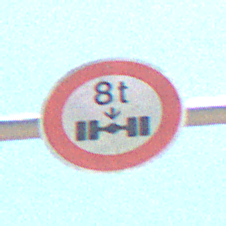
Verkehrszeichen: TatsaechlicheAchslast
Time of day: Midday
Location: Outdoor (Nature)
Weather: Clear
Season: NotSpecified
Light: Natural